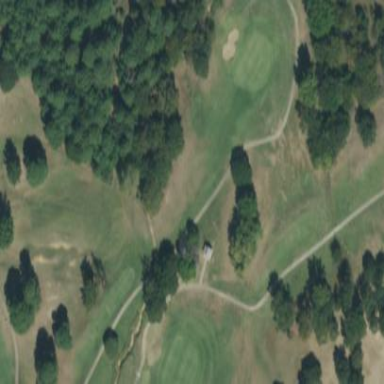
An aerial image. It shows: Grassy area designated as golf fairway.